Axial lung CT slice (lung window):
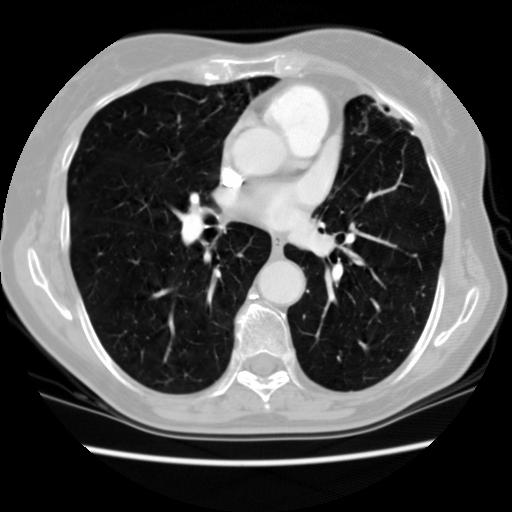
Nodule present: no